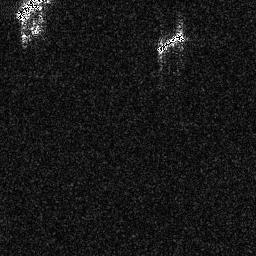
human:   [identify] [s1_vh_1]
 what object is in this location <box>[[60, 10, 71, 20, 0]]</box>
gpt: <ref>1 medium ship at the top</ref>